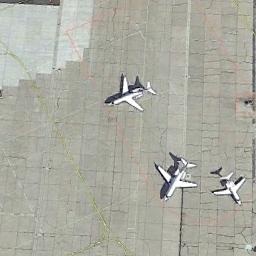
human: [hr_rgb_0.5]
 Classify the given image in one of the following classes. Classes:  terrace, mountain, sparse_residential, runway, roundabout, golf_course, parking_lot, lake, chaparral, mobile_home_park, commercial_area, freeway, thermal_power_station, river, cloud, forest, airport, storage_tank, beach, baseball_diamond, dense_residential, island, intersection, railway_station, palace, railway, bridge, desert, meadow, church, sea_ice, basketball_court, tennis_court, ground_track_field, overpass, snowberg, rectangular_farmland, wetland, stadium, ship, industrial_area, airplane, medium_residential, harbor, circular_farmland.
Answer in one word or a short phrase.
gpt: airplane